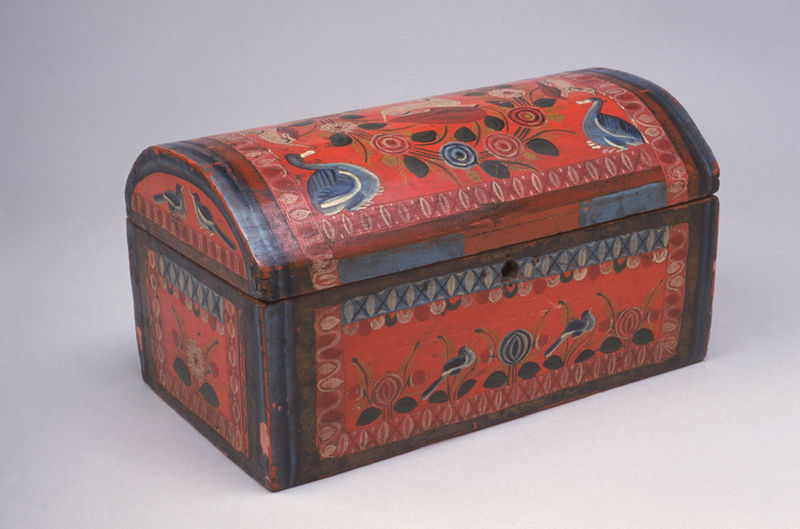
Titel: Box (Cofre)
Standort: Amherst (Massachusetts, USA)
Institution: Mead Art Museum, Amherst College
Schlagwörter: blau, blumen, rot, vögel, blue, red, white, old, flowers, pattern, brown, wooden, truhe, wood, flower, german, ornament, bird, birds, kästchen, love, roses, trunk, rectangle, box, shapes, floral, rose, american, top, chest, leaf, dutch, border, photograph, bottom, painted, shape, rectangular, key, keyhole, lock, rosette, casket, flora, folk, red flower, borders, craftsman, craft, duck, fauna, gasket, rosettes, blue flower, pennsylvania dutch, love bird